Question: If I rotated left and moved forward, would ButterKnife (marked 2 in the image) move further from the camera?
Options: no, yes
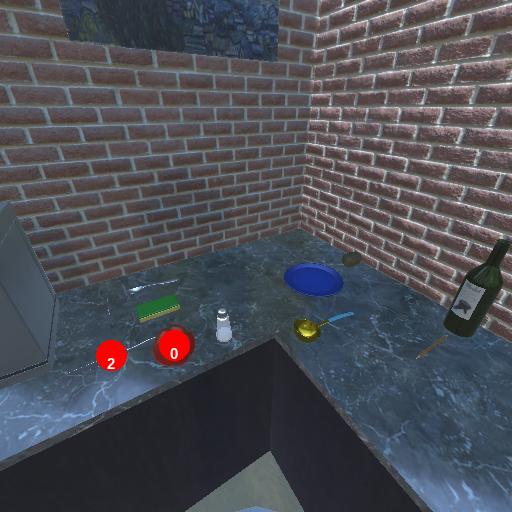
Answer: no